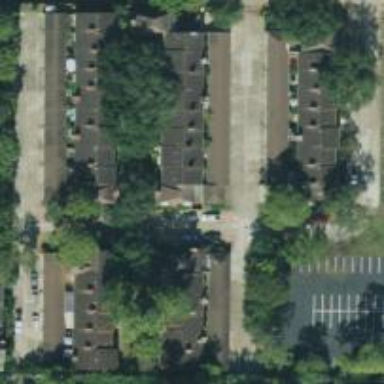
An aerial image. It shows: Condominium in residential area.